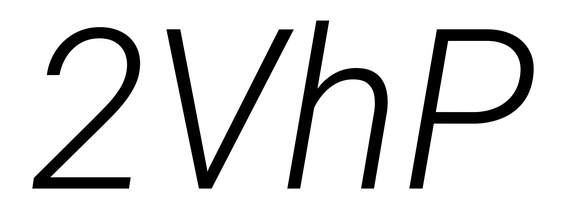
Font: Roboto-Italic_Light_Italic